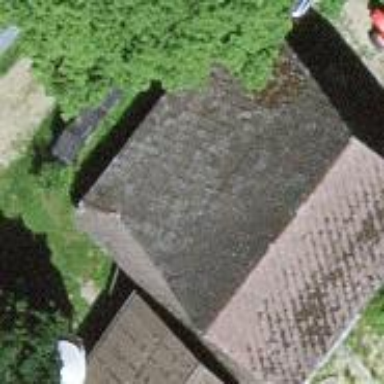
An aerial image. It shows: Rural barn.